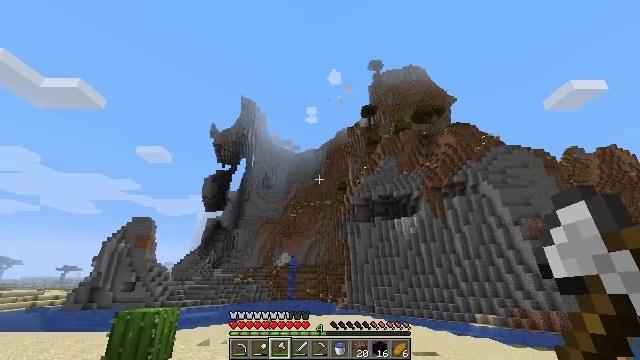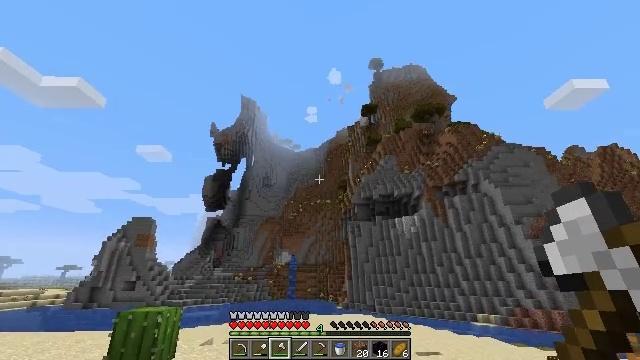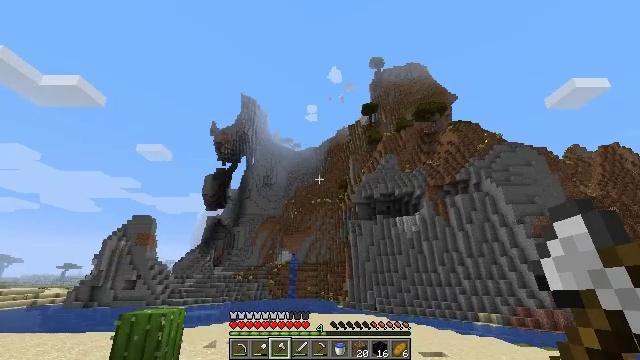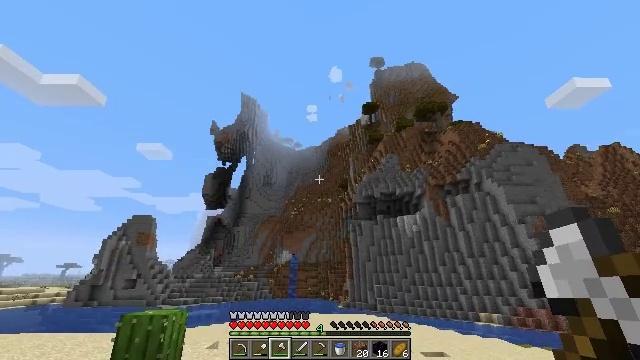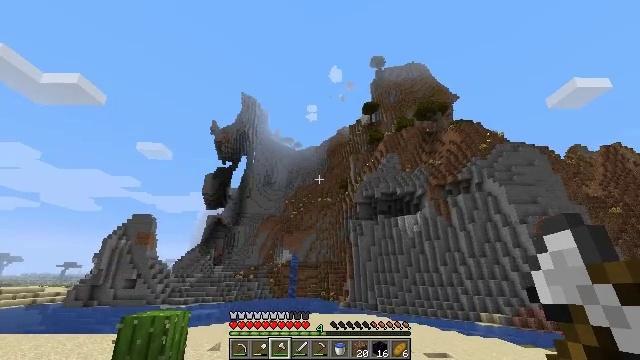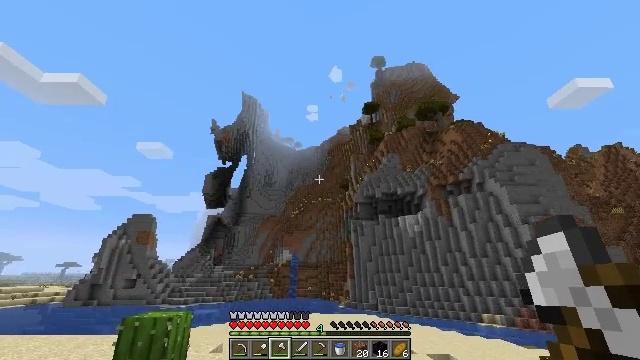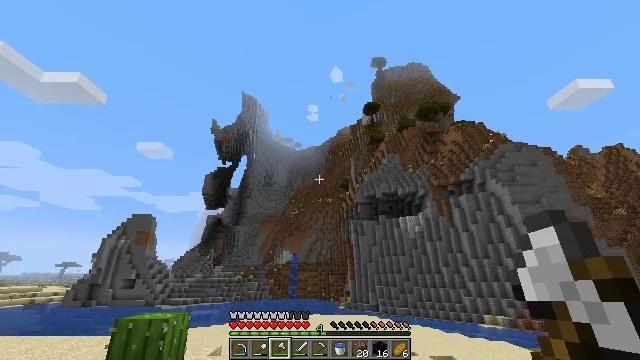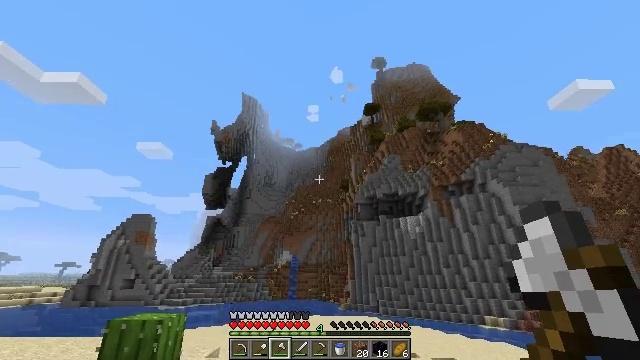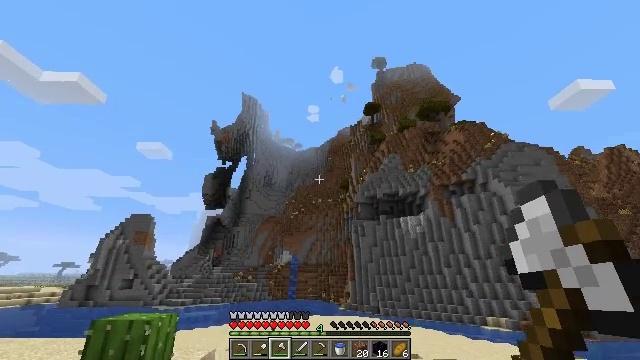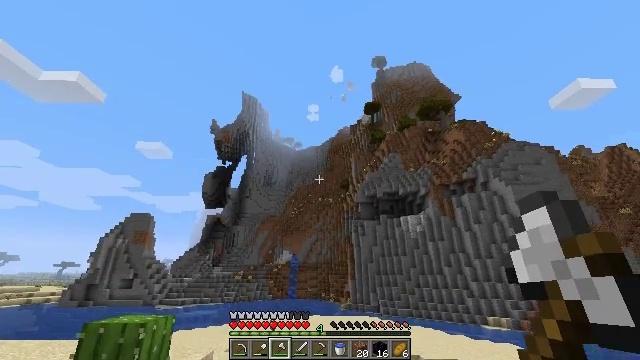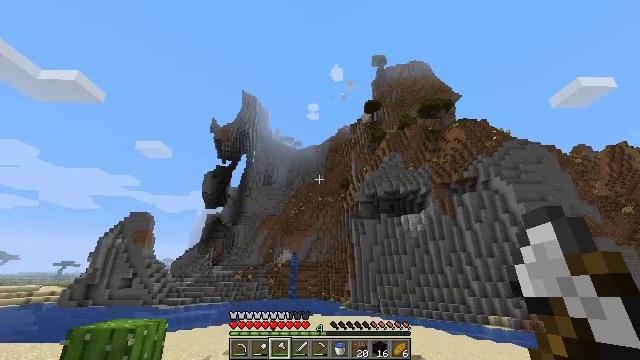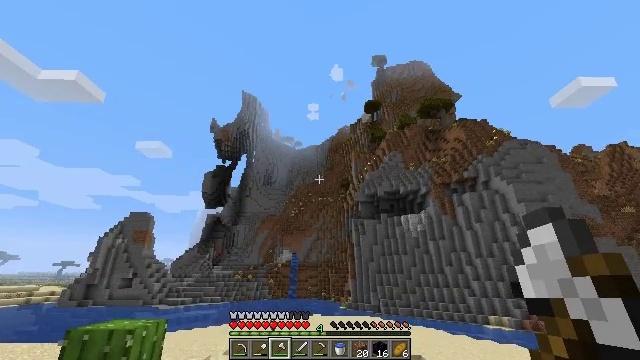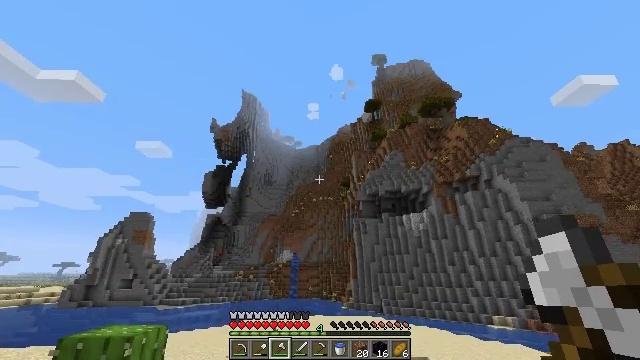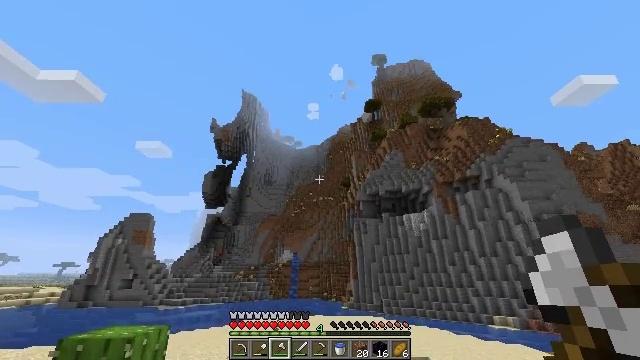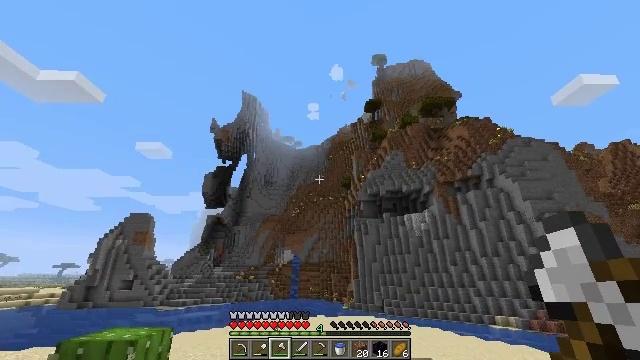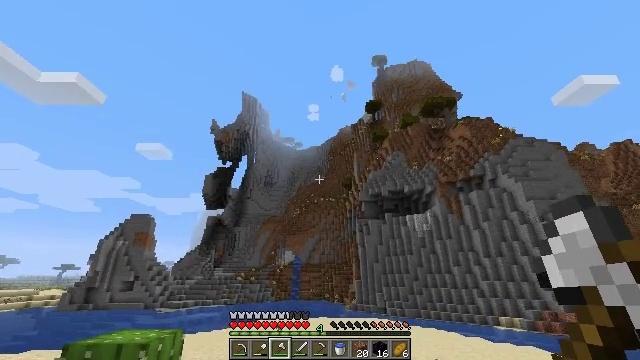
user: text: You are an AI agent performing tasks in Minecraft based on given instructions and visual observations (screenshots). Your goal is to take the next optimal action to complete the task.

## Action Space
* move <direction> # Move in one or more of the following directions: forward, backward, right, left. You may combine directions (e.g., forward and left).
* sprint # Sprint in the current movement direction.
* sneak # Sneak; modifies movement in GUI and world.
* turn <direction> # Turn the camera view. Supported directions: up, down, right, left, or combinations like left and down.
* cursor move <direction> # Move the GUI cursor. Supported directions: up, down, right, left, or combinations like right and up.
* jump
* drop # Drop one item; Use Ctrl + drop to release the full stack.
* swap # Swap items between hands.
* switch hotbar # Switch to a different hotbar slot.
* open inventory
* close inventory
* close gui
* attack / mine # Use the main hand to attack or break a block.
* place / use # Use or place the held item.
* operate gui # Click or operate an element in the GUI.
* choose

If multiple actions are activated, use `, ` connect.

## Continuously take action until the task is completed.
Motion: motion action
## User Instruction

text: Combat the rabbit.
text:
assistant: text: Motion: move forward and move left
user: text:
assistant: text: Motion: move forward and move left
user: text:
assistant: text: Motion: move forward and move left
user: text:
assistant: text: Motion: move forward and move left
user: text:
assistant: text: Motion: move forward
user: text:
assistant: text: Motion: move forward
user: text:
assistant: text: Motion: move forward
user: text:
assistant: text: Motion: move forward
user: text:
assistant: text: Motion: move forward
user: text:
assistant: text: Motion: move forward
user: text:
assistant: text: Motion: move forward and move left
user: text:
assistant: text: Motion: move forward and move left
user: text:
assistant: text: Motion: move forward and move left
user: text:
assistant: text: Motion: move forward and move left
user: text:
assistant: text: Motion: move left
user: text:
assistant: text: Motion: move left
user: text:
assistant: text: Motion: move left
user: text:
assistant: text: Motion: move left
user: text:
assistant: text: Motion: move left
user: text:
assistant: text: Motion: move left
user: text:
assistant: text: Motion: no_op
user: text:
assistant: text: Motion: no_op
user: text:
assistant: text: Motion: no_op
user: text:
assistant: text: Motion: no_op
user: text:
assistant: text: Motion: no_op
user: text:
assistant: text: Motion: turn left and down
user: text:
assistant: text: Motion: turn right and down
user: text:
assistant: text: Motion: turn right and down
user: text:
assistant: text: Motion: turn right and down
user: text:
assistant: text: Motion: turn right